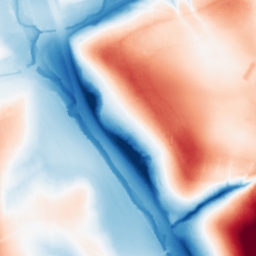
Category: classical
Decomposition family: gaussian_anisotropic
Decomposition parameters: sigma_x: 50
sigma_y: 20
Upsampling method: quartic
Upsampling parameters: scale: 2
Upsampling scale: 2